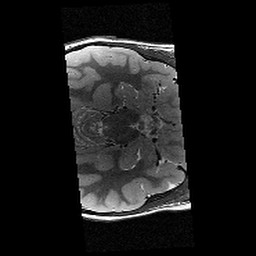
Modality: T2w
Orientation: axial
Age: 9
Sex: female
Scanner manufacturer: siemens
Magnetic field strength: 3 T
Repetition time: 9.23 s
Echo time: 0.067 s